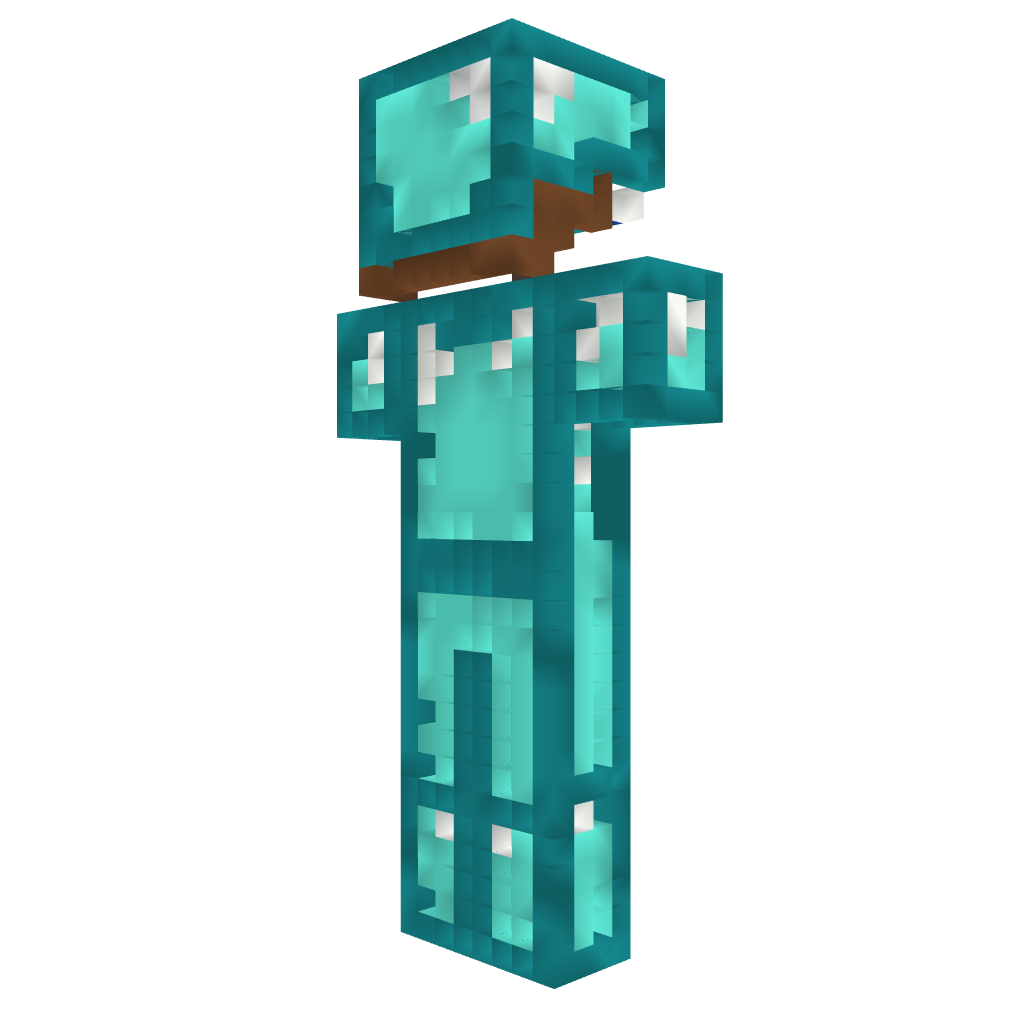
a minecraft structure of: Demigod Statue